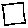
Label: square